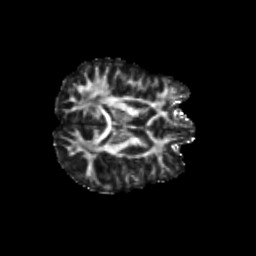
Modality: FA
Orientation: axial
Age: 13
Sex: male
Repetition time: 9.512 s
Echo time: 0.089 s